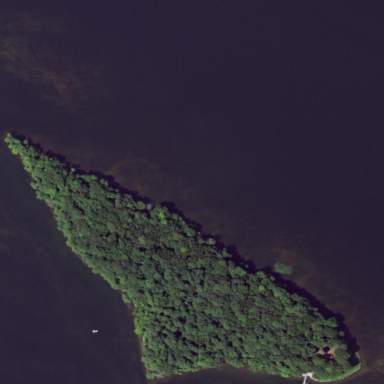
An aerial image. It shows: Islet.